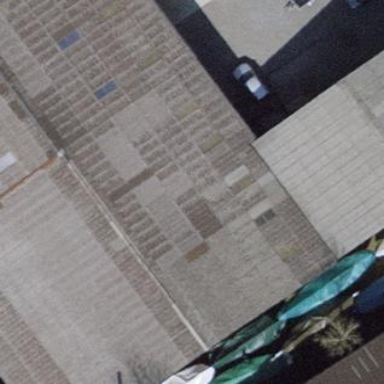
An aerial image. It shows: Industrial building.